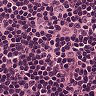
Metastatic tissue present: no